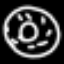
Label: donut